Interaction volume radius: 5 \u00c5
Interaction volume height: 10 \u00c5
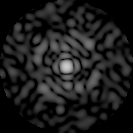
Disorder parameter: 0.8208